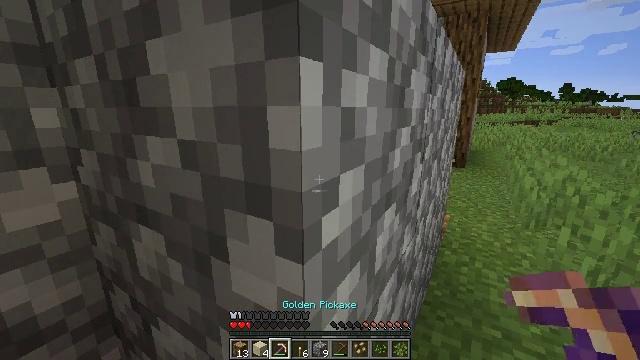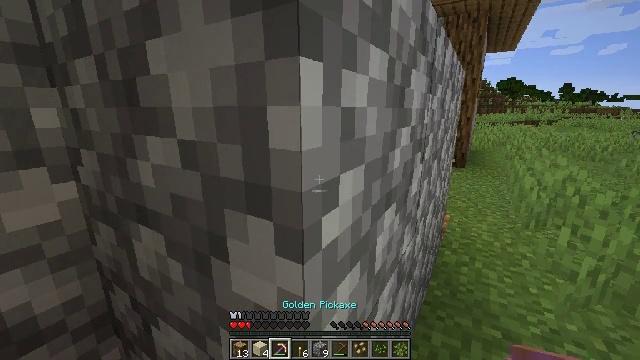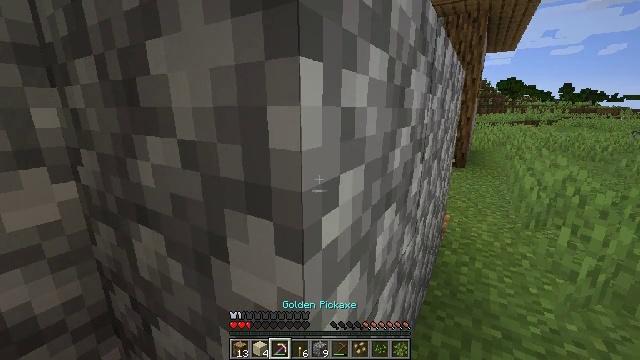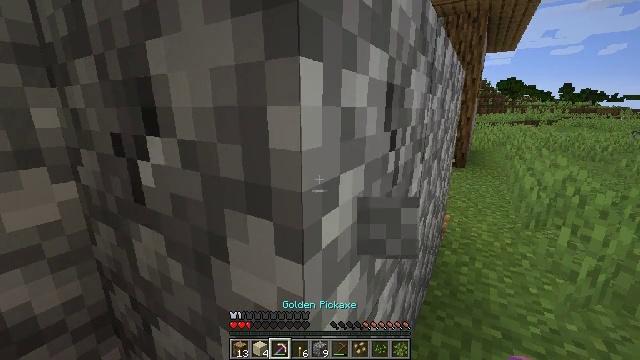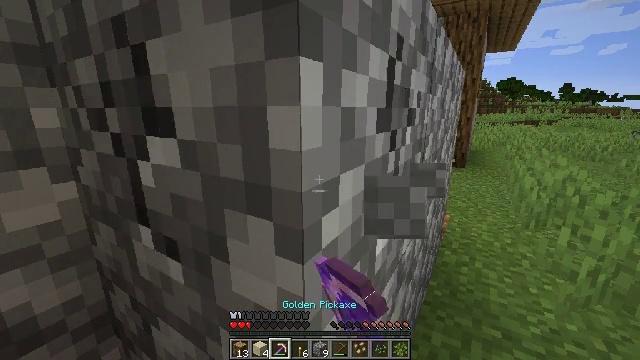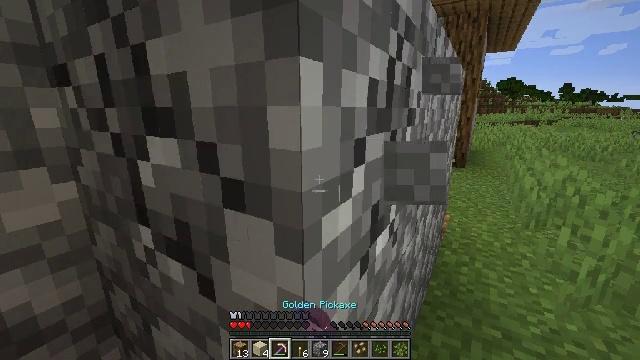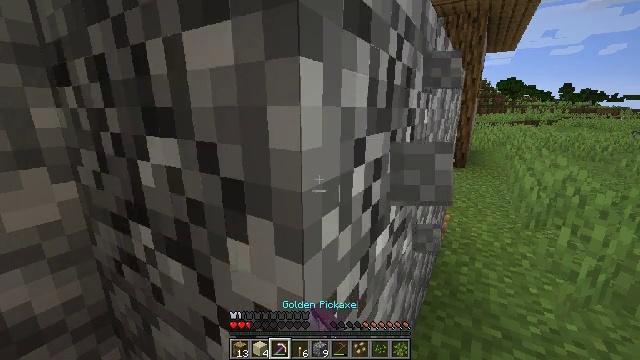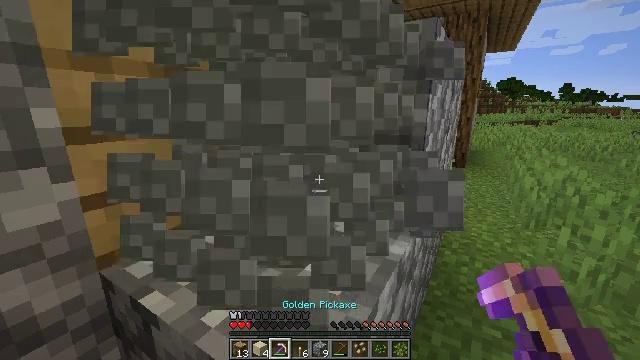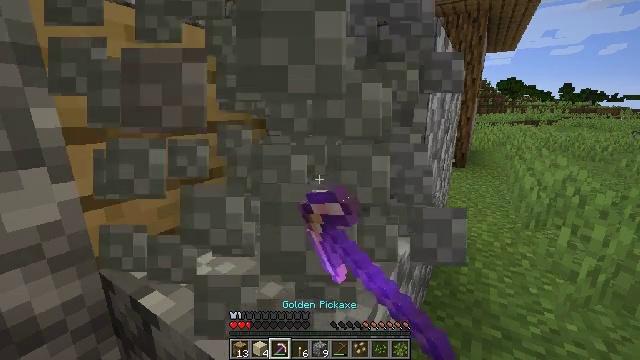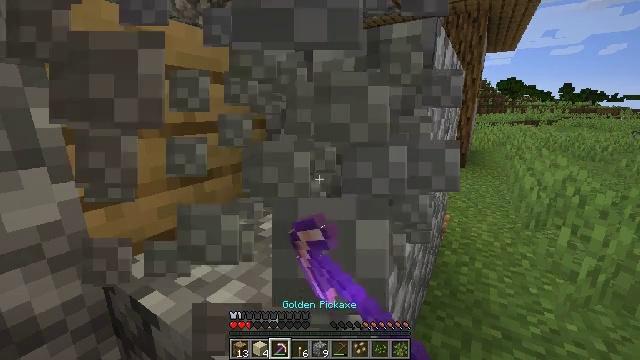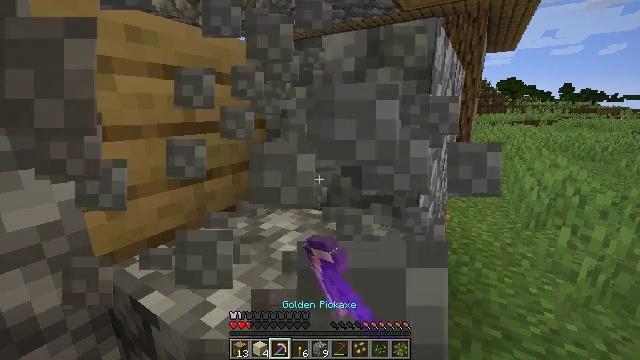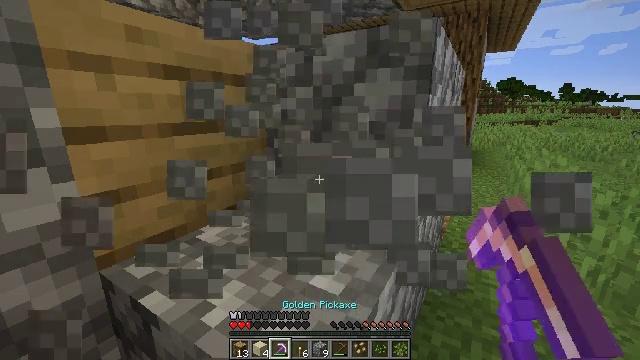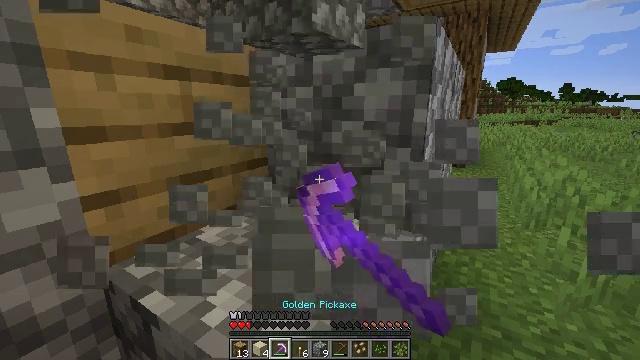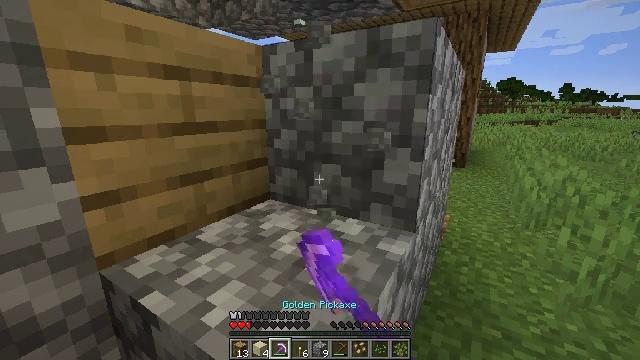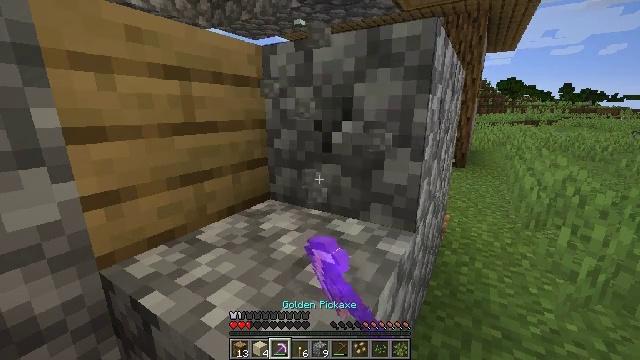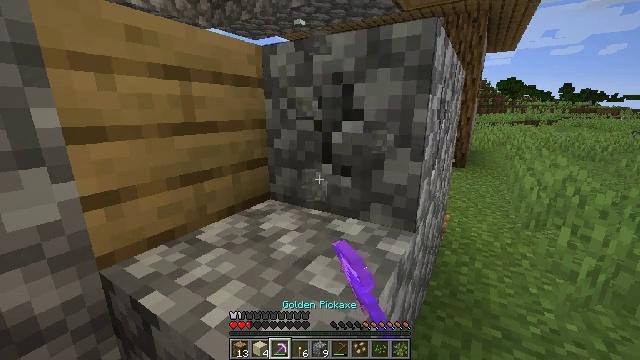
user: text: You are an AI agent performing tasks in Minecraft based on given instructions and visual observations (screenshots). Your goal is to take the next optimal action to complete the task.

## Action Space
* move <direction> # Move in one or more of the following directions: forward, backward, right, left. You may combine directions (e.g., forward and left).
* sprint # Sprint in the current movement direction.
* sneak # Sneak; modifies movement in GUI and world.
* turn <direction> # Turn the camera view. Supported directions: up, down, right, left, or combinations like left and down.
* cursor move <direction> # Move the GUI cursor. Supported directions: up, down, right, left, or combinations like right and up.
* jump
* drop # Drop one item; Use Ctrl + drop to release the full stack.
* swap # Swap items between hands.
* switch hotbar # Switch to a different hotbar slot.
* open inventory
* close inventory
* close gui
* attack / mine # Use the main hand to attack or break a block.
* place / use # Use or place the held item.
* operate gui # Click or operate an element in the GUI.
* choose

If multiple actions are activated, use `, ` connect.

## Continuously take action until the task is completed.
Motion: motion action
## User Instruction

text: Digging the cobblestone underground.
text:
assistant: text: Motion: no_op
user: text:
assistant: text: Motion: no_op
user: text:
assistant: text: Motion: attack / mine
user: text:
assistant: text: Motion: attack / mine
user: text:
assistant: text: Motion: attack / mine
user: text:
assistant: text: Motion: attack / mine
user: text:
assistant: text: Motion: attack / mine
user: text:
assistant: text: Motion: attack / mine
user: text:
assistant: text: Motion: attack / mine
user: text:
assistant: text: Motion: attack / mine
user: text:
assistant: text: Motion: attack / mine
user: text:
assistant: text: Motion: attack / mine
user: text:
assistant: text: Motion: attack / mine
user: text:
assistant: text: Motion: attack / mine
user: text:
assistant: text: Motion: attack / mine
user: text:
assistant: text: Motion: attack / mine
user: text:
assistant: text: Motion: attack / mine
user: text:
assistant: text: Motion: attack / mine
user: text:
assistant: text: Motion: attack / mine
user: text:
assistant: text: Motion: attack / mine
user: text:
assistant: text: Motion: attack / mine
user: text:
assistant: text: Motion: attack / mine
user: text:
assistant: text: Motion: attack / mine
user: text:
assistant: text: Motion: attack / mine
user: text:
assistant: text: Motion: attack / mine
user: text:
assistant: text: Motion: attack / mine
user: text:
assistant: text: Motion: attack / mine
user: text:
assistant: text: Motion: attack / mine
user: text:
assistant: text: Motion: attack / mine
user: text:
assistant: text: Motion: attack / mine